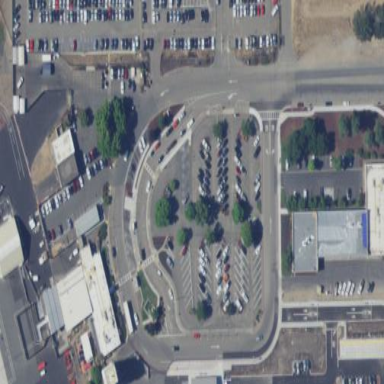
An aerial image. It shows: Parking area with asphalt surface.